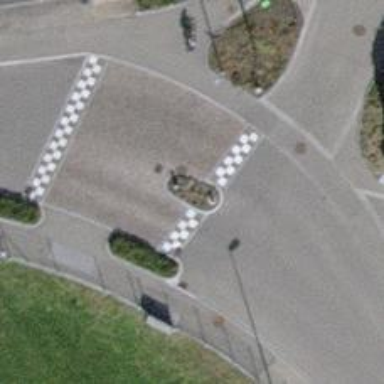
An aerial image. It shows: Traffic calming island.